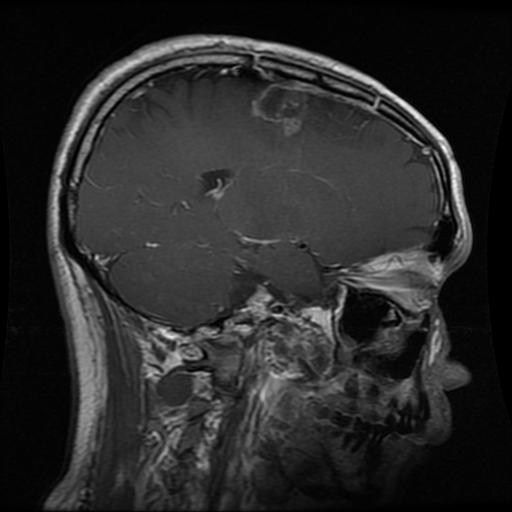
Label: glioma